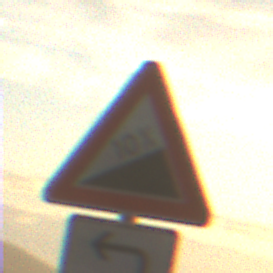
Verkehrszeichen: Steigung10
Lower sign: RichtungsangabeDurchPfeile2
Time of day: SunriseSunset
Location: Outdoor (Nature)
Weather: PartlyCloudy
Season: NotSpecified
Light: Natural